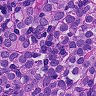
Metastatic tissue present: yes